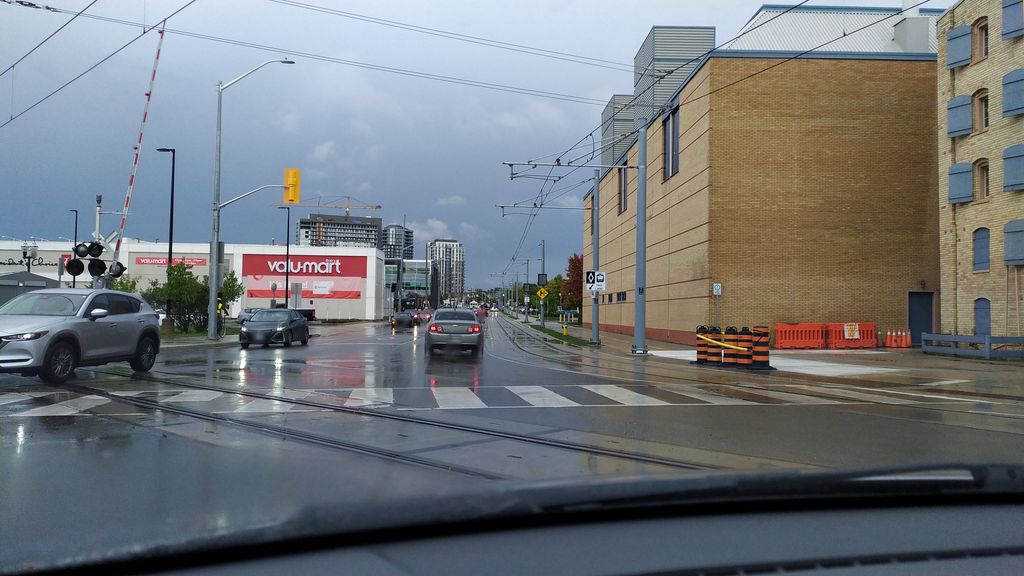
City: kitchener-waterloo